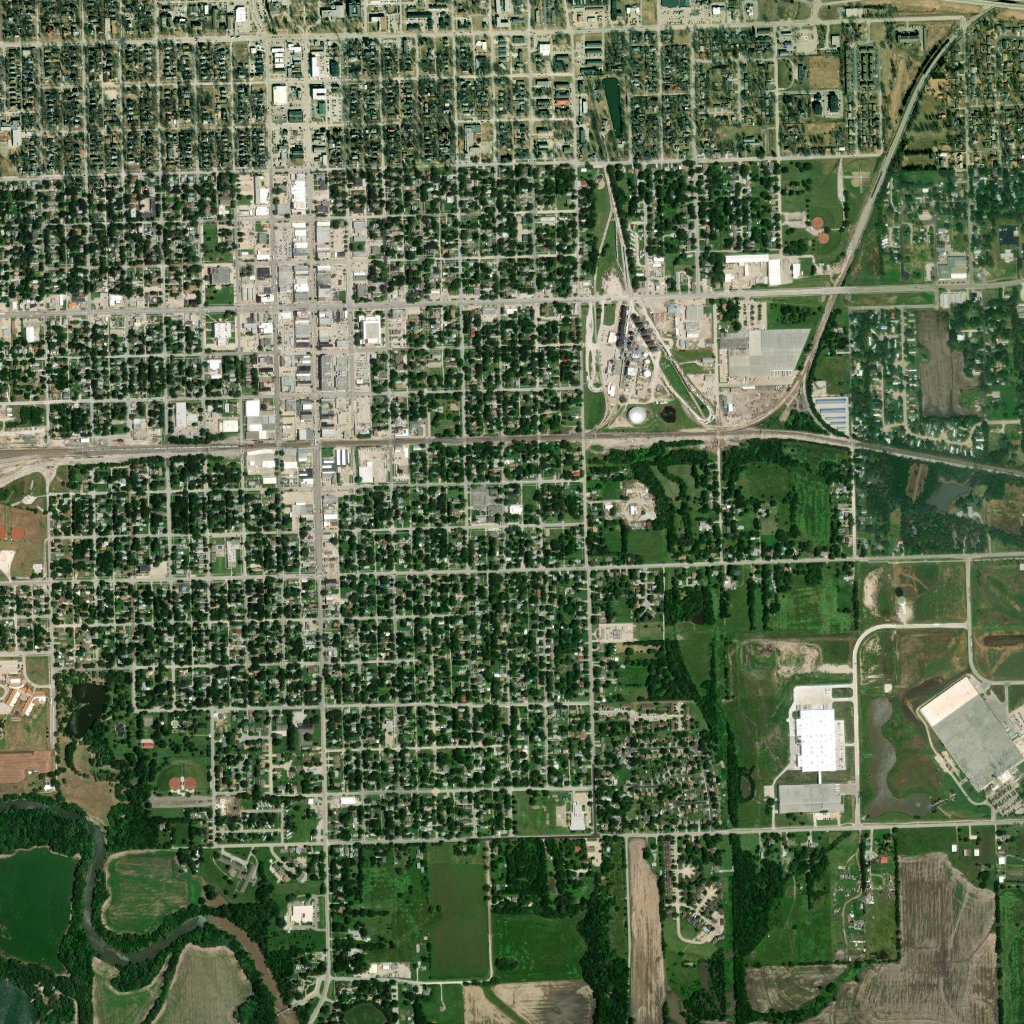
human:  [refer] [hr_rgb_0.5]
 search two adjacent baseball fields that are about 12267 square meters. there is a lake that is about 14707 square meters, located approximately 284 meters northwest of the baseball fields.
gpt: <box>[[15, 74, 19, 77, 0]]</box>